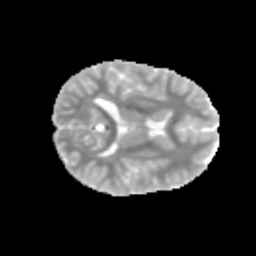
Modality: MD
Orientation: axial
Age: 13
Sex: female
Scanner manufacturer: siemens
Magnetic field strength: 3 T
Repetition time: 3.8 s
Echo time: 0.07 s